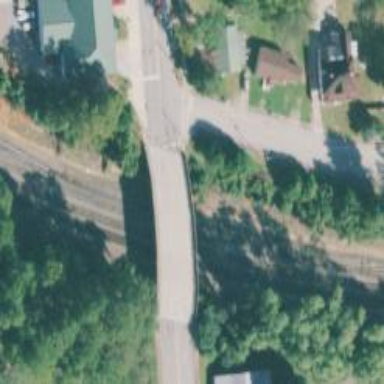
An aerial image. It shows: Secondary road crossing bridge.